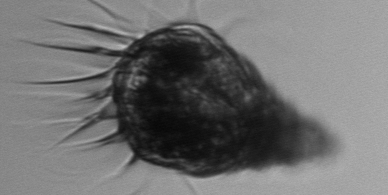
Label: Laboea_strobila